Interaction volume radius: 5 \u00c5
Interaction volume height: 25 \u00c5
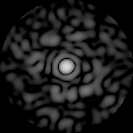
Disorder parameter: 0.8635